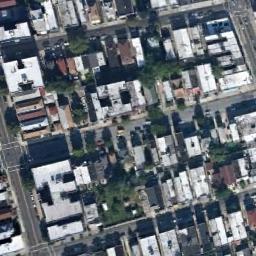
Label: residential